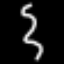
Label: squiggle